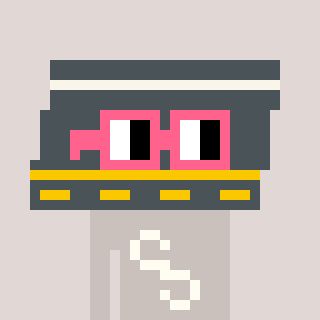
a pixel art character with square pink glasses, a road-shaped head and a foggrey-colored body on a warm background